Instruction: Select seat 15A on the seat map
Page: seats
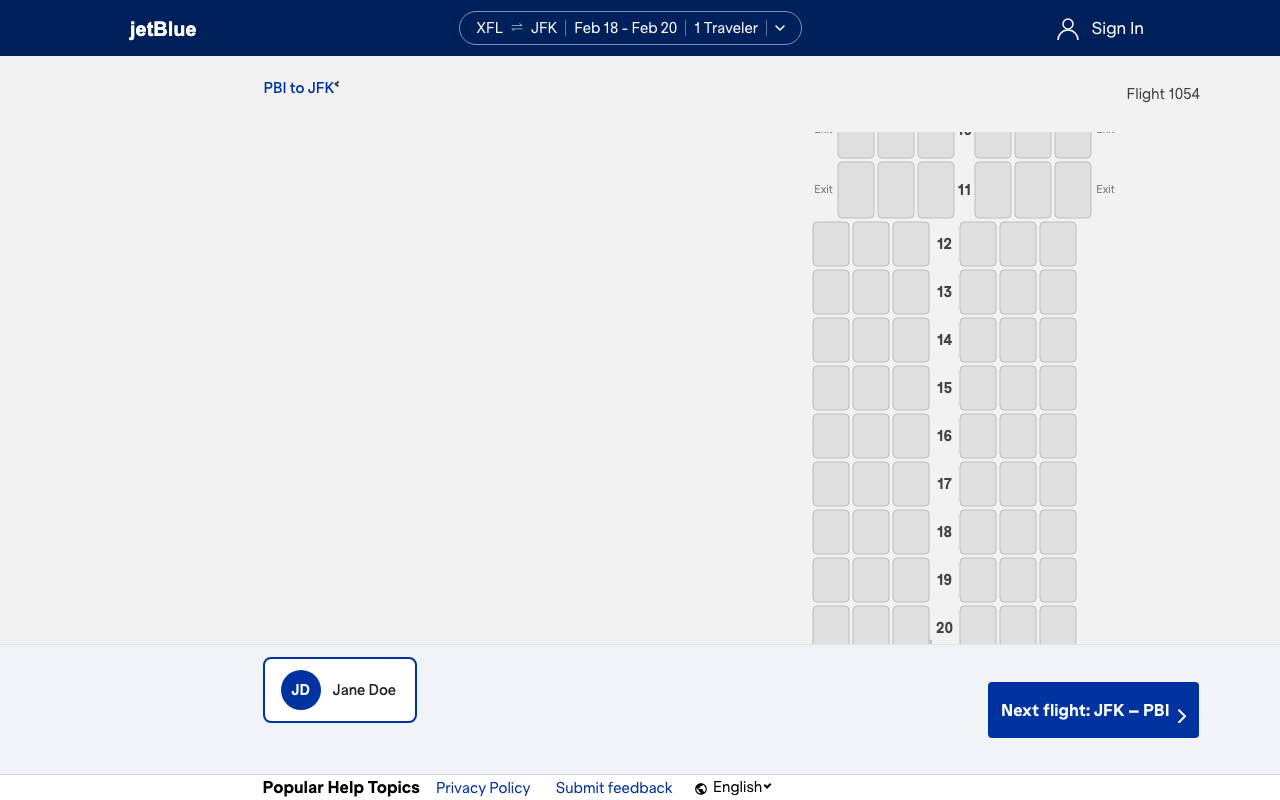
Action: click